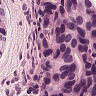
Metastatic tissue present: yes